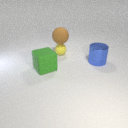
small yellow rubber sphere to the left of large blue metal cylinder